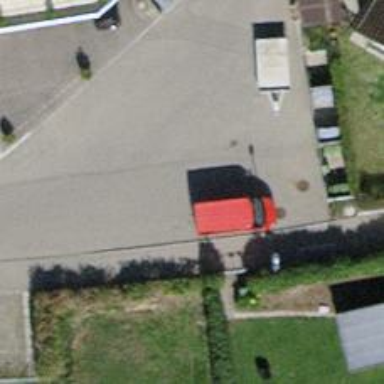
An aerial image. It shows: Turning circle on the road.